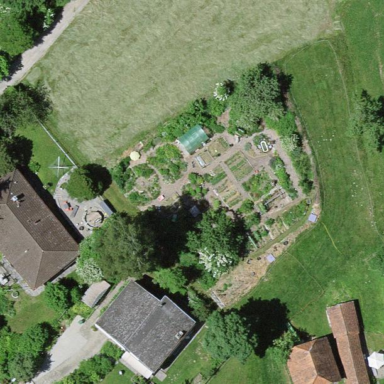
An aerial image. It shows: Garden that is leisure land.